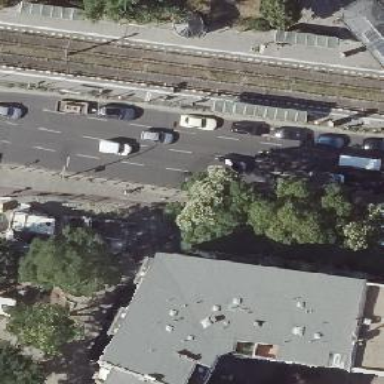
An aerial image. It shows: Subway entrance.